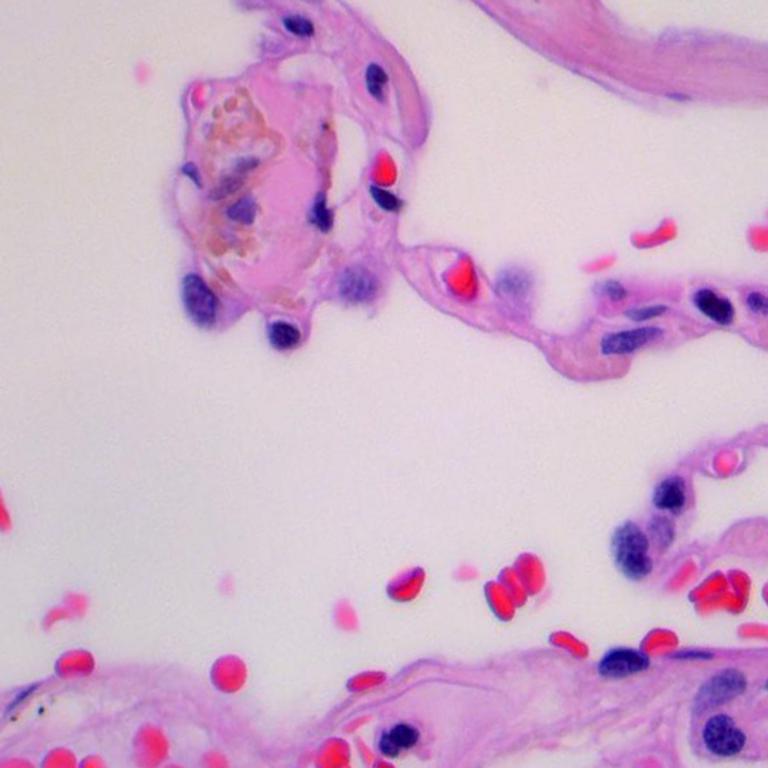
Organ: lung
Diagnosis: benign